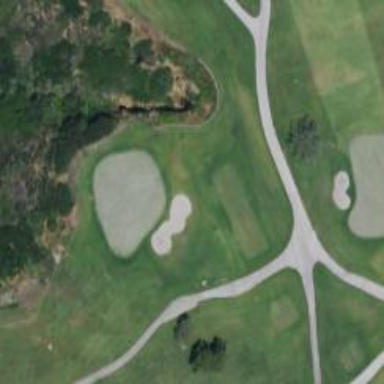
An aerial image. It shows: View of golf hole.